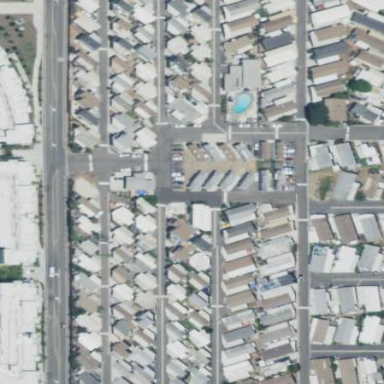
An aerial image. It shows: Residential area known as trailer park.